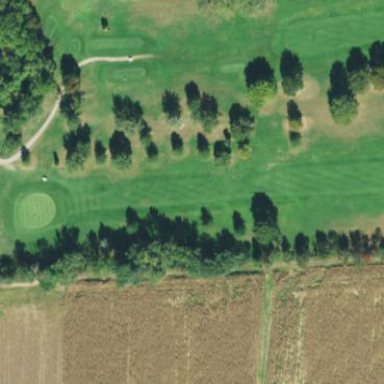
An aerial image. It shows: Golf fairway in the image.